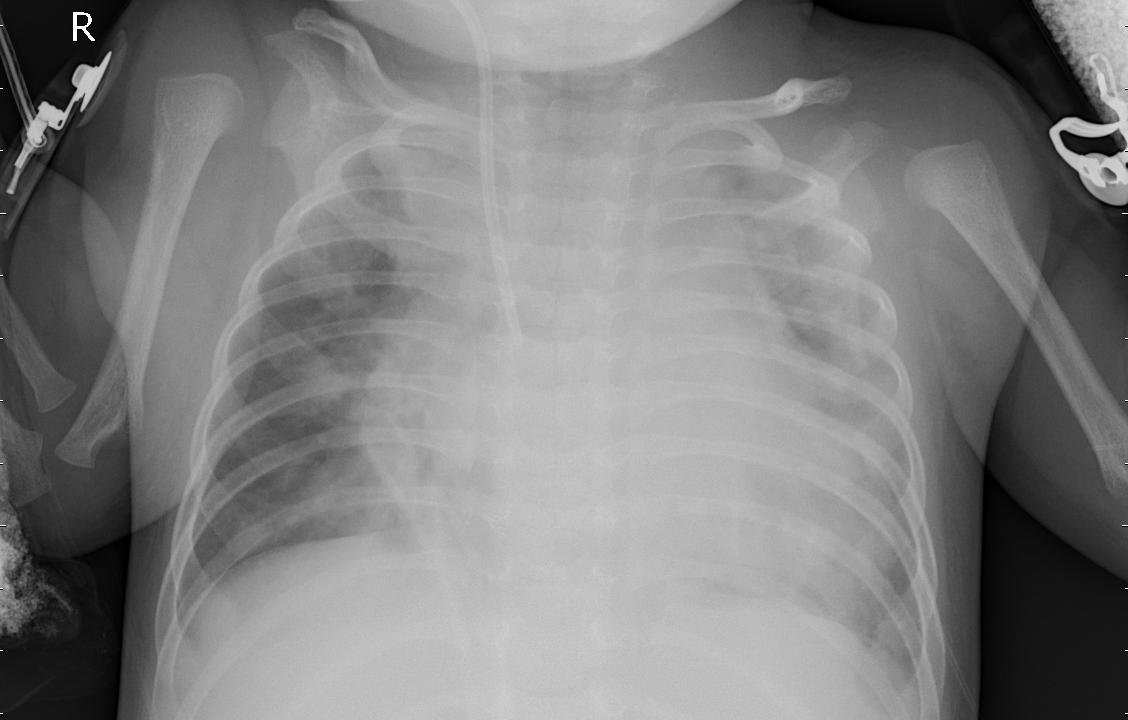
Diagnosis: PNEUMONIA